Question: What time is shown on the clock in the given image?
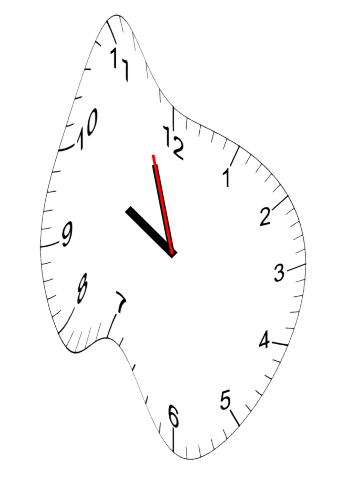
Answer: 09:56:57